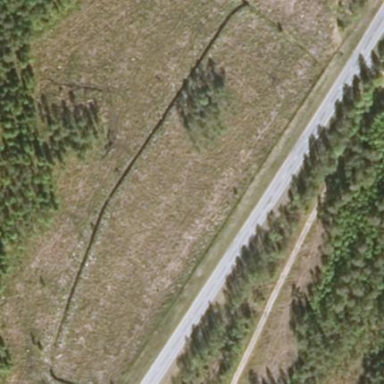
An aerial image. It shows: Clearcut area created by human activity.